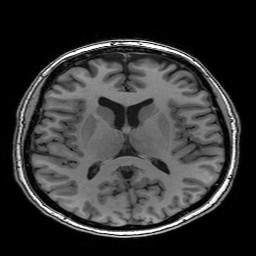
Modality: T1w
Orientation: coronal
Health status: healthy
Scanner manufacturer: philips
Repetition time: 0.007604 s
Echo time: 0.00351 s